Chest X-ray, AP view. Patient: 37 years old, sex M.
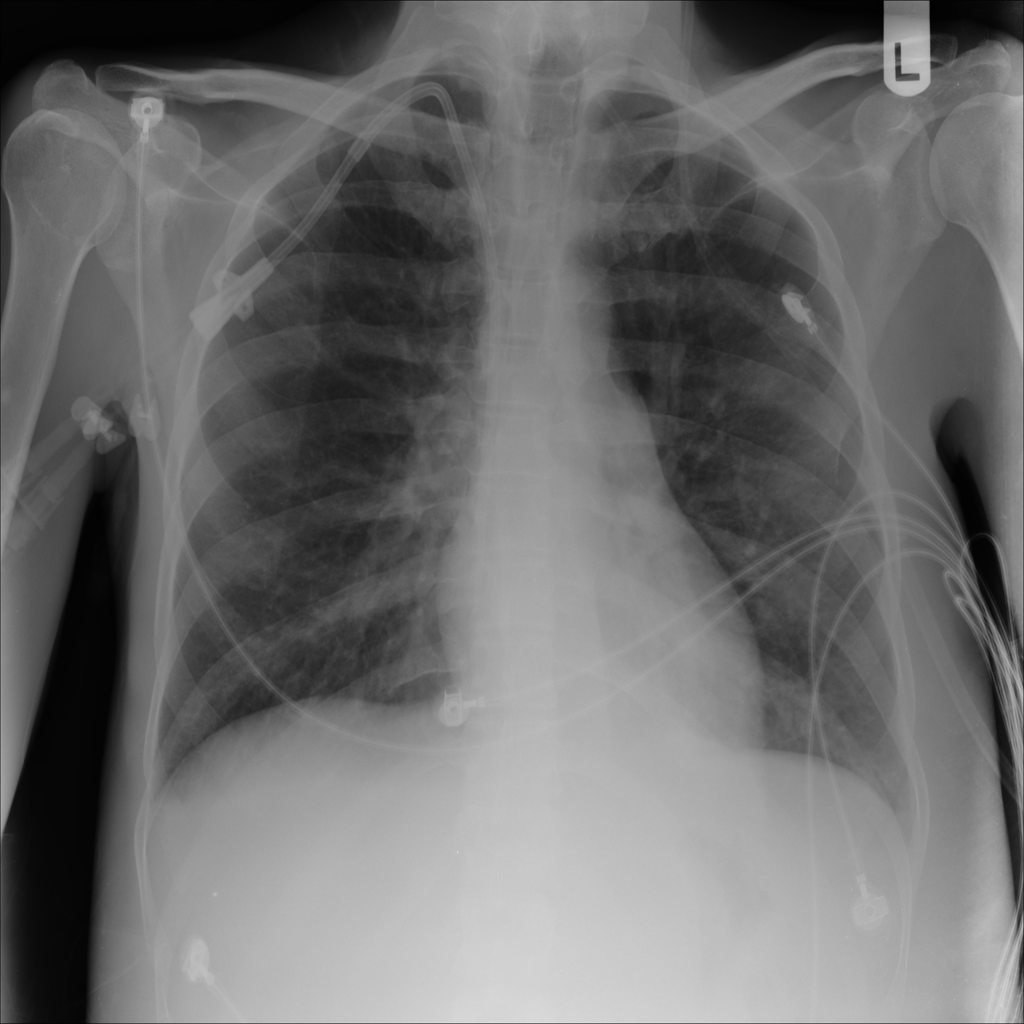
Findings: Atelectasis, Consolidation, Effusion